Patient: sex M, age 31
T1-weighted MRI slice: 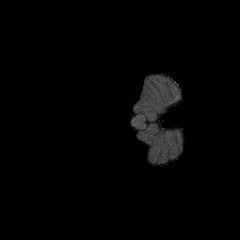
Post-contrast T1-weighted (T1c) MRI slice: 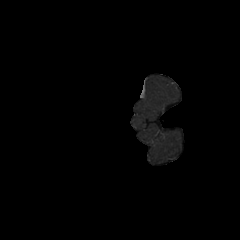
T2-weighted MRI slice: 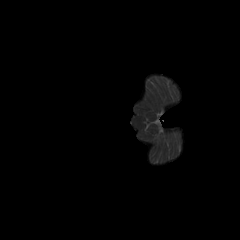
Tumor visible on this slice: no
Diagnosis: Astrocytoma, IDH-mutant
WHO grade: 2